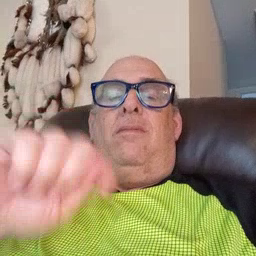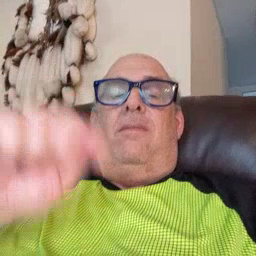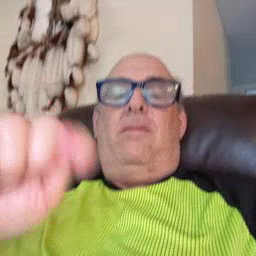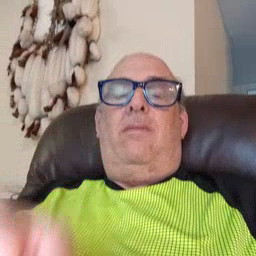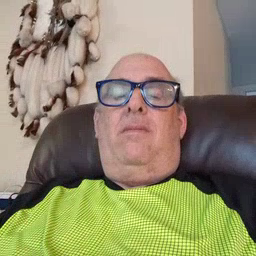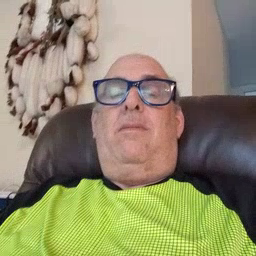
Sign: potty